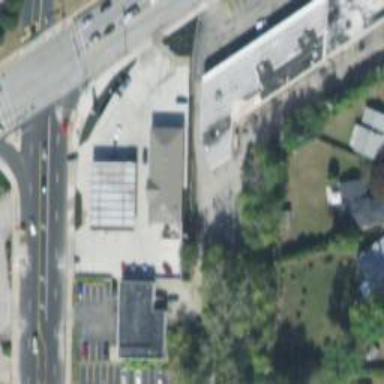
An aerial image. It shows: Convenience shop.